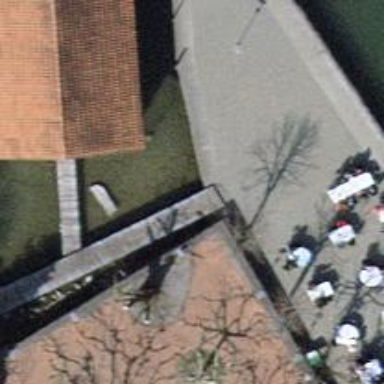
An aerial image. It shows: Boathouse building.